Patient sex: F
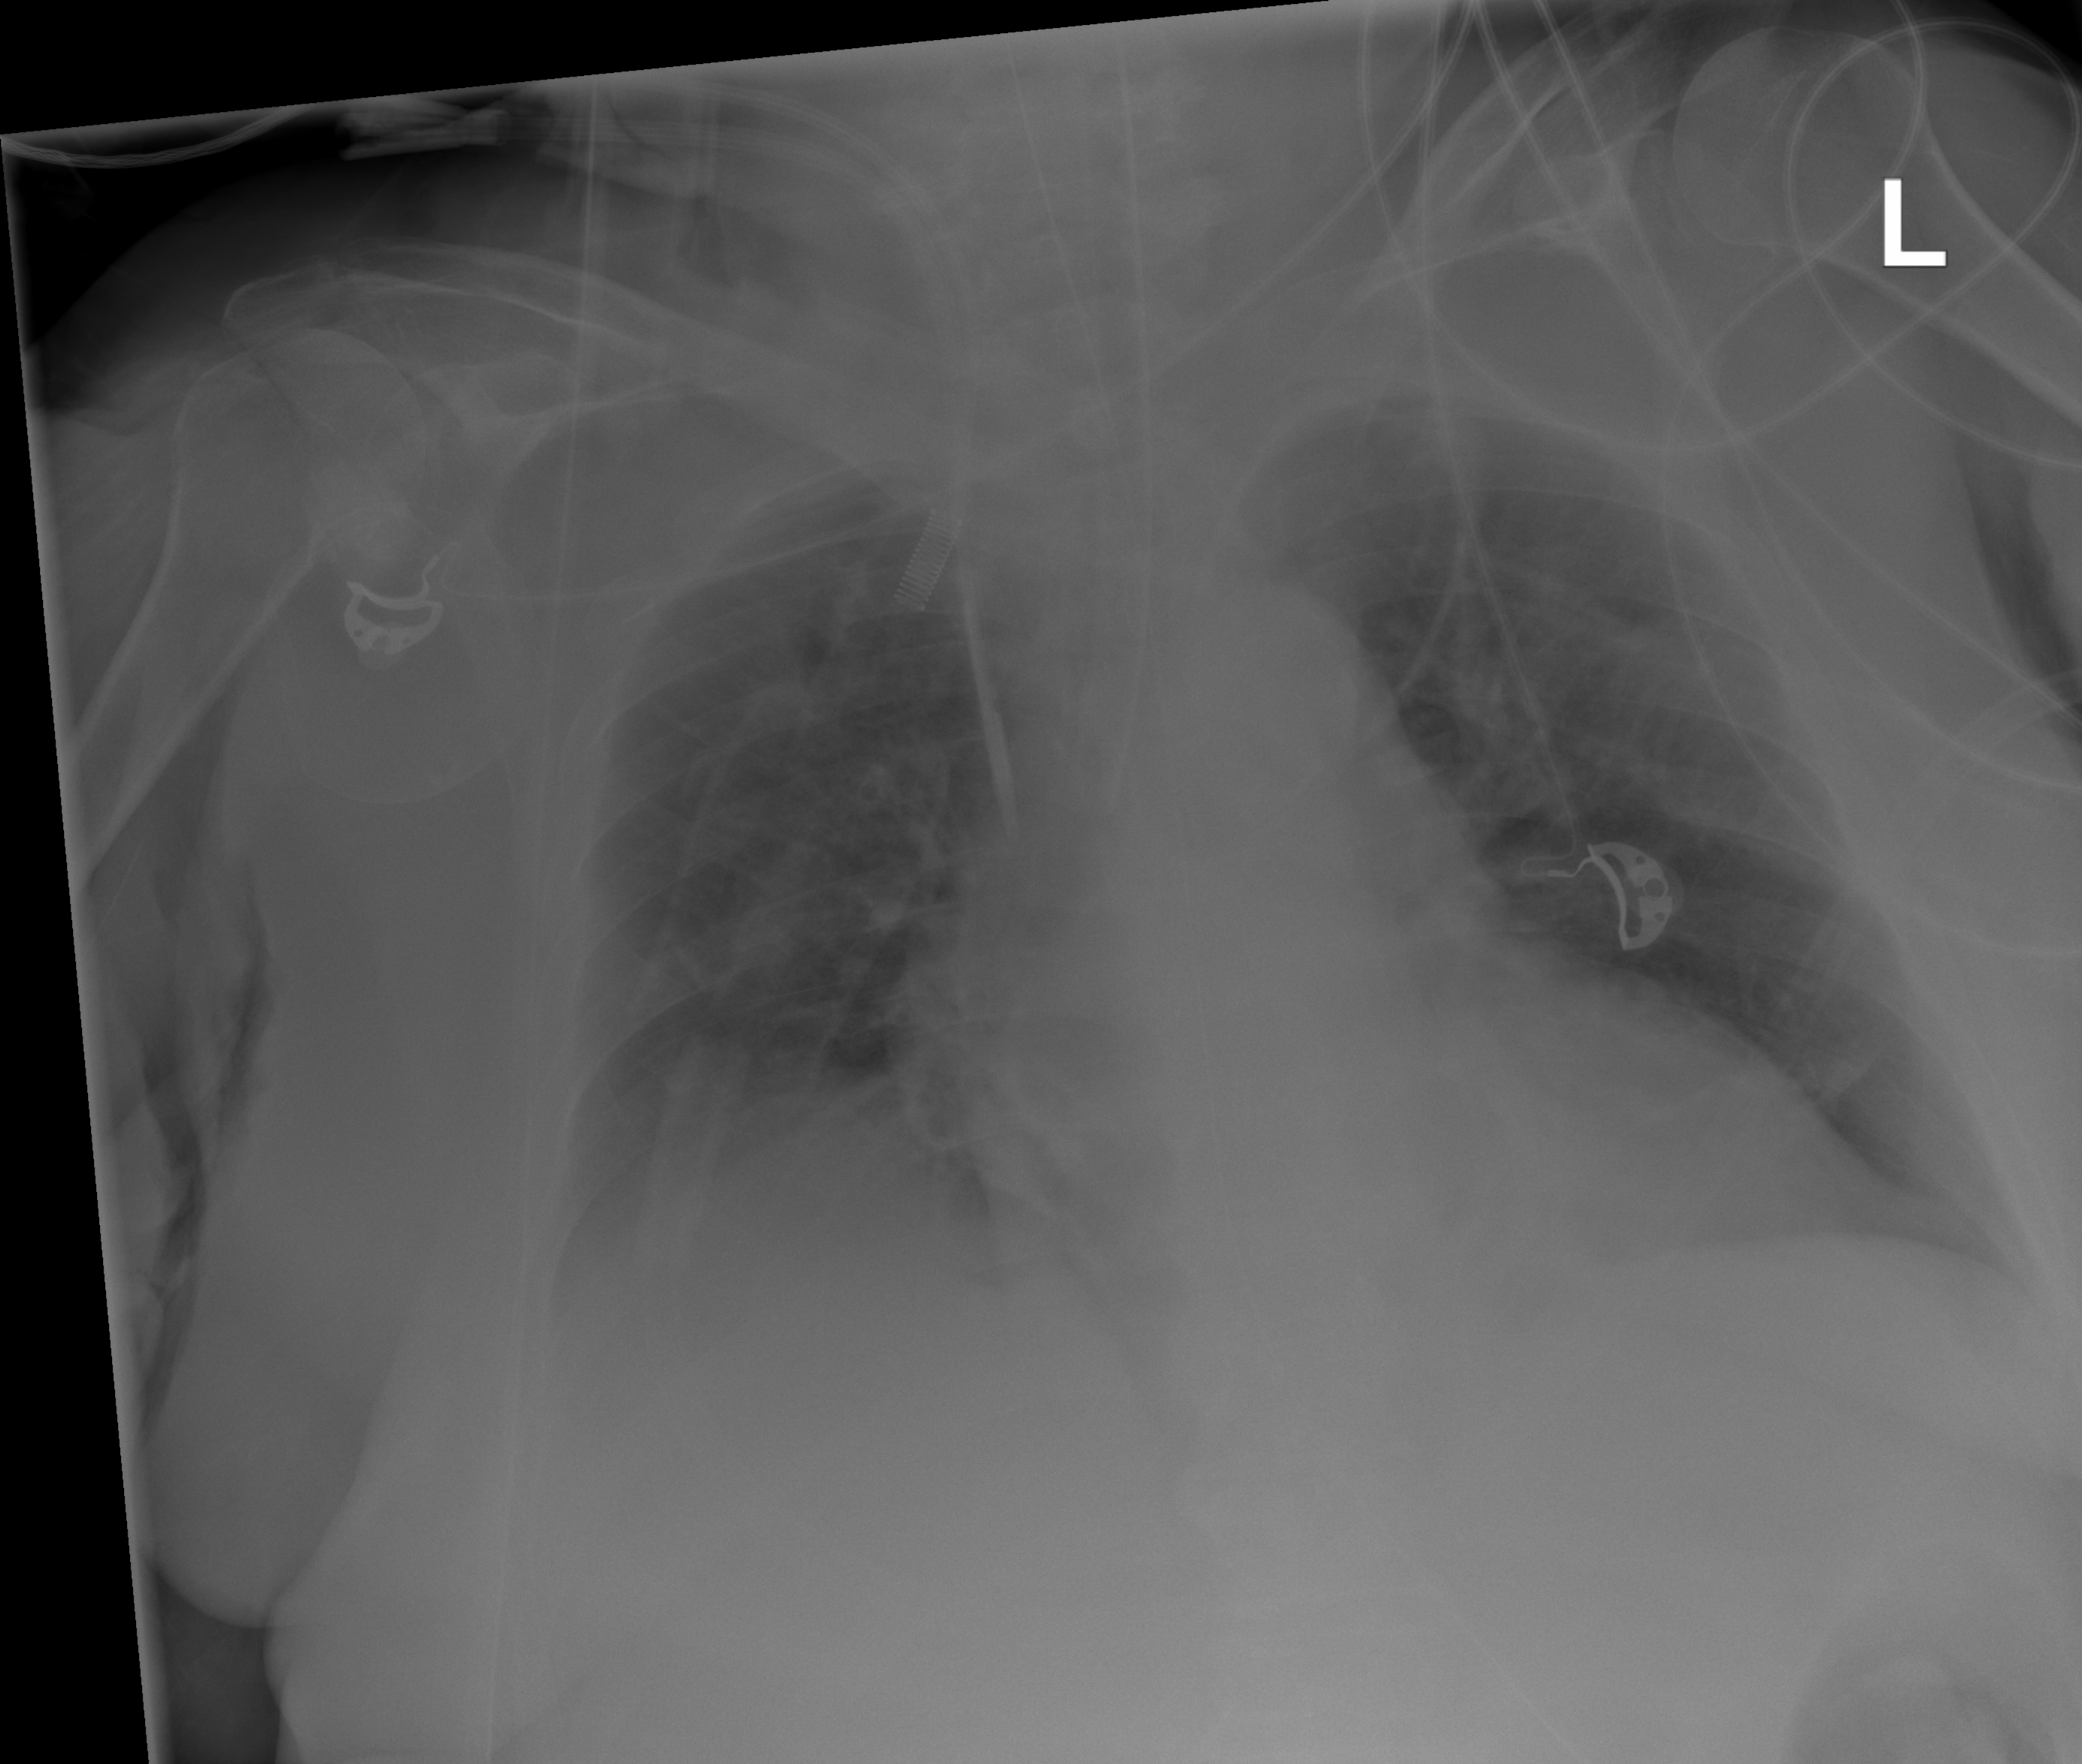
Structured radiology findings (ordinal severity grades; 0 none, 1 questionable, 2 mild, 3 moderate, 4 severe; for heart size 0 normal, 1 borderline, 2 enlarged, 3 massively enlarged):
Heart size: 2
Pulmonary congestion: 2
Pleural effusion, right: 2
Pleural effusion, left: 0
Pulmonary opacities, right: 2
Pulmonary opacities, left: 0
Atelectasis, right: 0
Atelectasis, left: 0